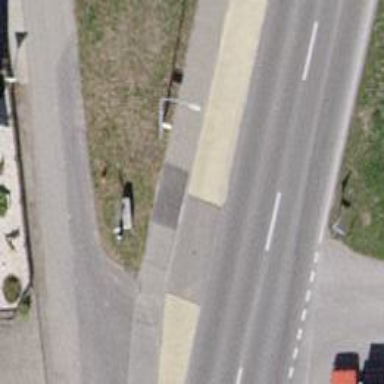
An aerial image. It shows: Bus stop with platform for public transport.